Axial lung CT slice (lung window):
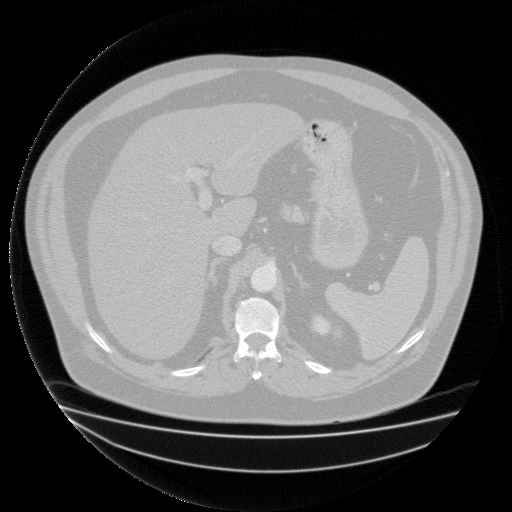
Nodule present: no